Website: crate-barrel
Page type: account-selection
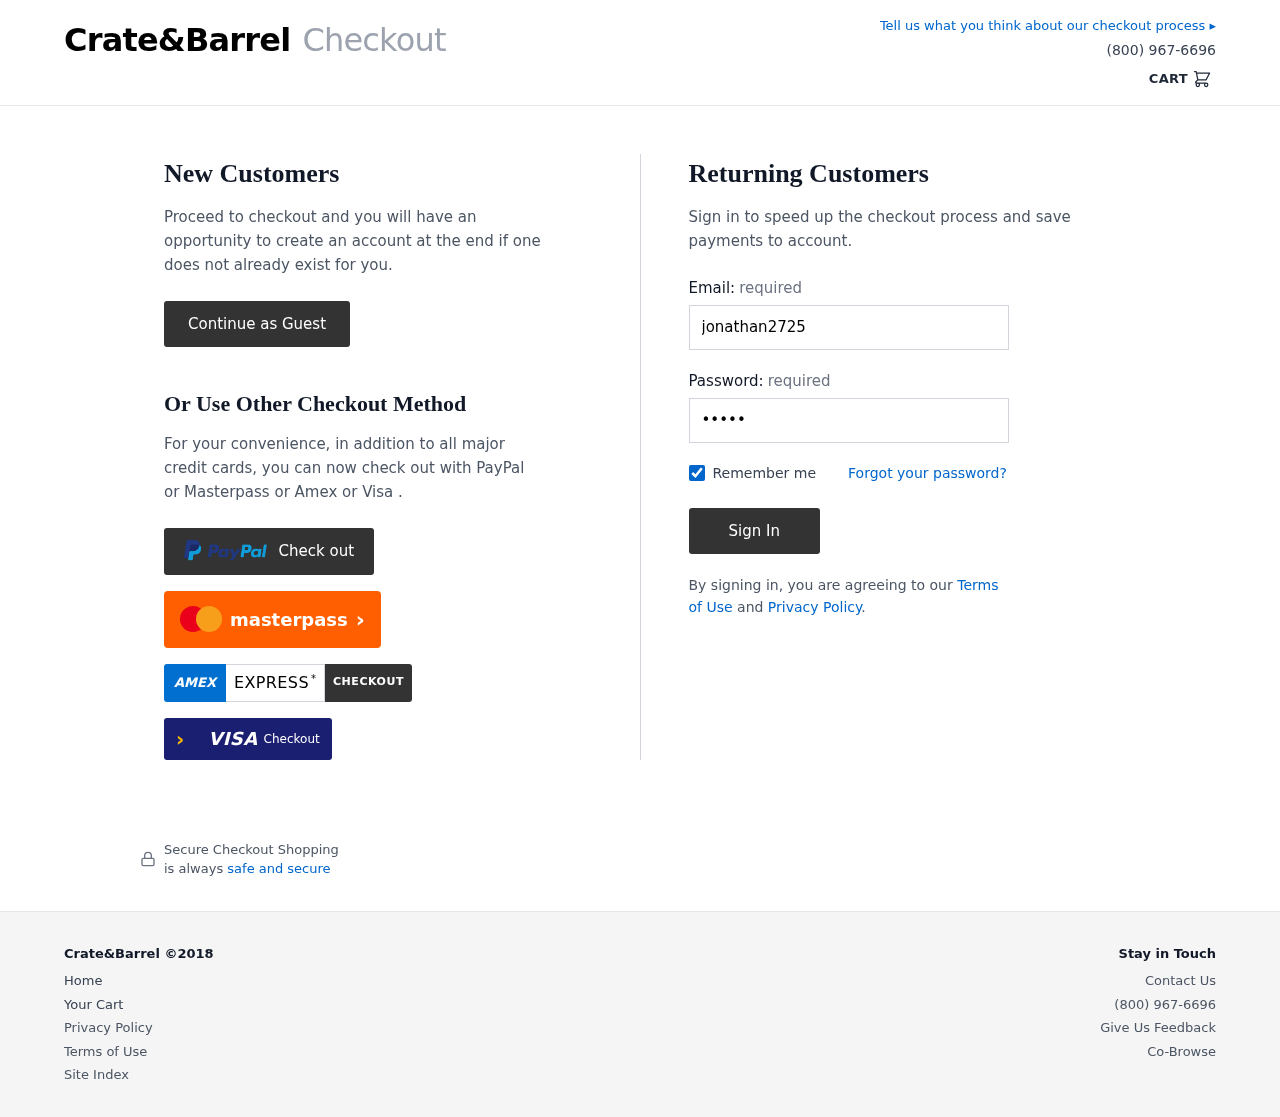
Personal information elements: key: PII_LOGIN_USERNAME
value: jonathan2725